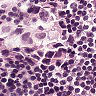
Metastatic tissue present: yes